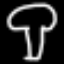
Label: mushroom